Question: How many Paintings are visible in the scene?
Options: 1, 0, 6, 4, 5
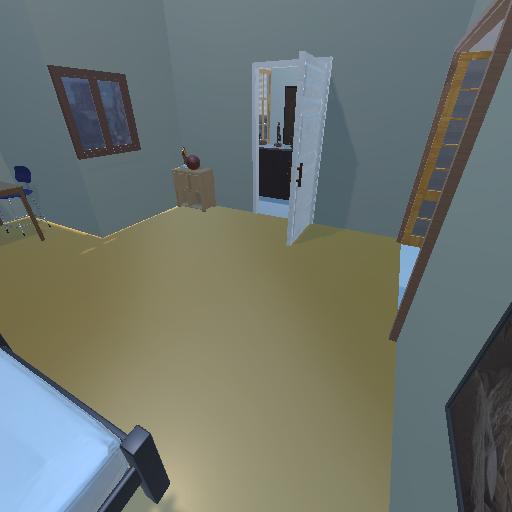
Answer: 1